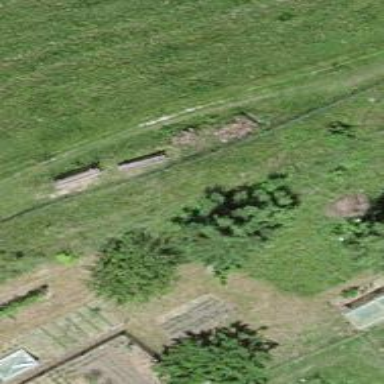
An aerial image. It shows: Bench.